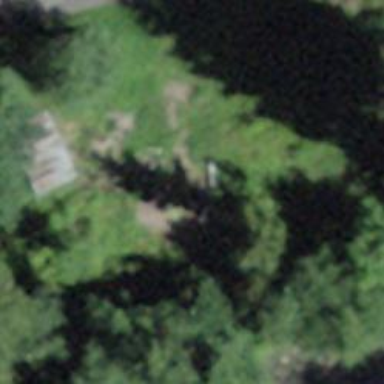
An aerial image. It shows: Bench for seating.